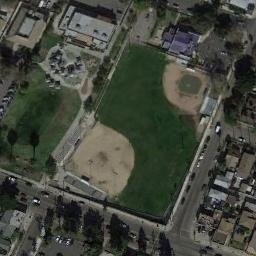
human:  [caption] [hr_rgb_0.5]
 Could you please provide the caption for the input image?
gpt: There are two baseball diamonds in the grass surrounded by the houses and the forests .

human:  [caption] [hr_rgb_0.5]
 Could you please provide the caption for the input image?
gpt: There is a lot of vegetation near the baseball field .

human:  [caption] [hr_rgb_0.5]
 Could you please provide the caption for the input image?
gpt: Two baseball diamonds are in the middle of grass surrounded by many buildings .

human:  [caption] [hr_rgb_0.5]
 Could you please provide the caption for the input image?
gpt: Two baseball diamonds of different sizes surrounded by some roads and the residential area beside .

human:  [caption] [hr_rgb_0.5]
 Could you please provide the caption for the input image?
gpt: Some buildings are next to  the two baseball diamonds .